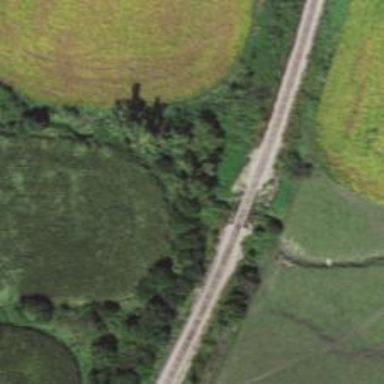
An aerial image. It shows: Railway bridge.